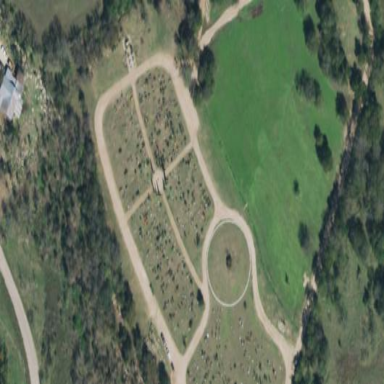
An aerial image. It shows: Cemetery.